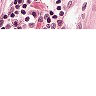
Metastatic tissue present: no